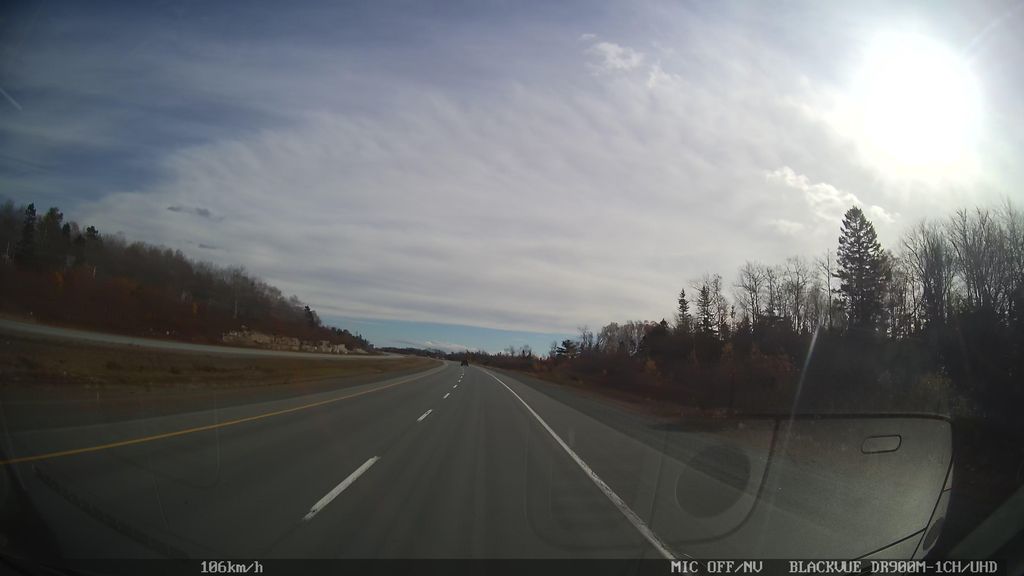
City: halifax